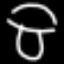
Label: mushroom